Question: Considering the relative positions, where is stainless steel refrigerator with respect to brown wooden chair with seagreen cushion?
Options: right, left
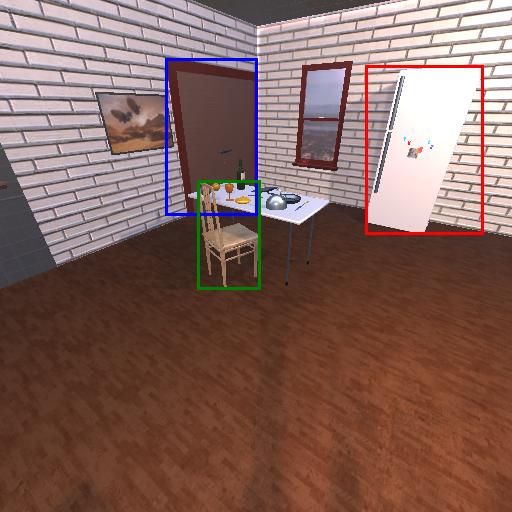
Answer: right